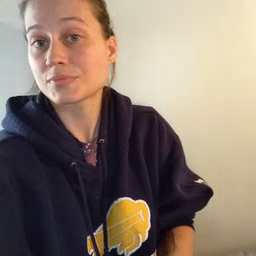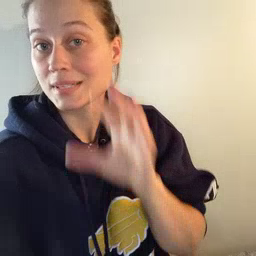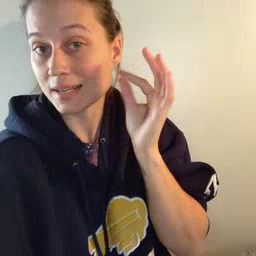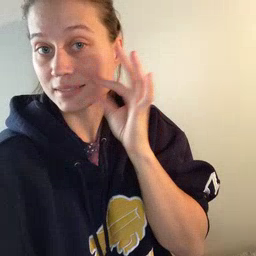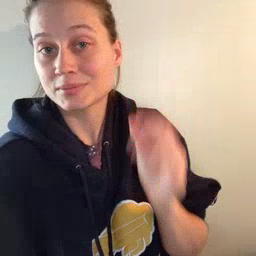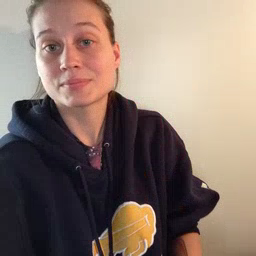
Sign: cat